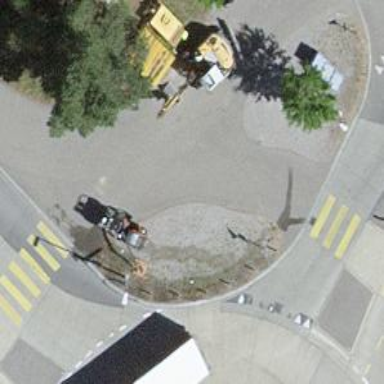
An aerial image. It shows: Asphalt sidewalk along the footway.